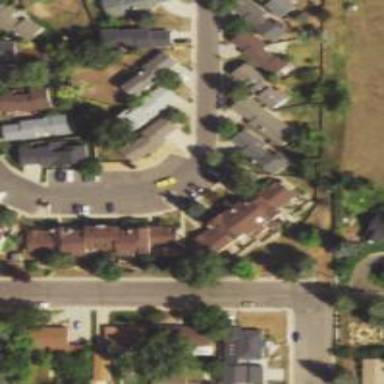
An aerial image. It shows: Living street.